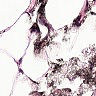
Metastatic tissue present: no